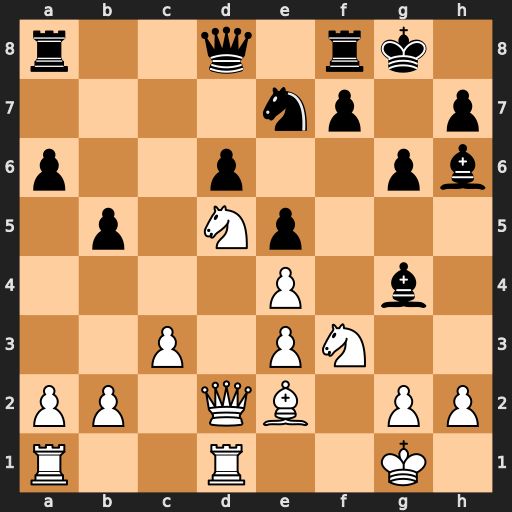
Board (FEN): r2q1rk1/4np1p/p2p2pb/1p1Np3/4P1b1/2P1PN2/PP1QB1PP/R2R2K1
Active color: w
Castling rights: -
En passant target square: -
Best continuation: Nf6+ Kh8 Nxg4